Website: home-depot
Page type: billing-address
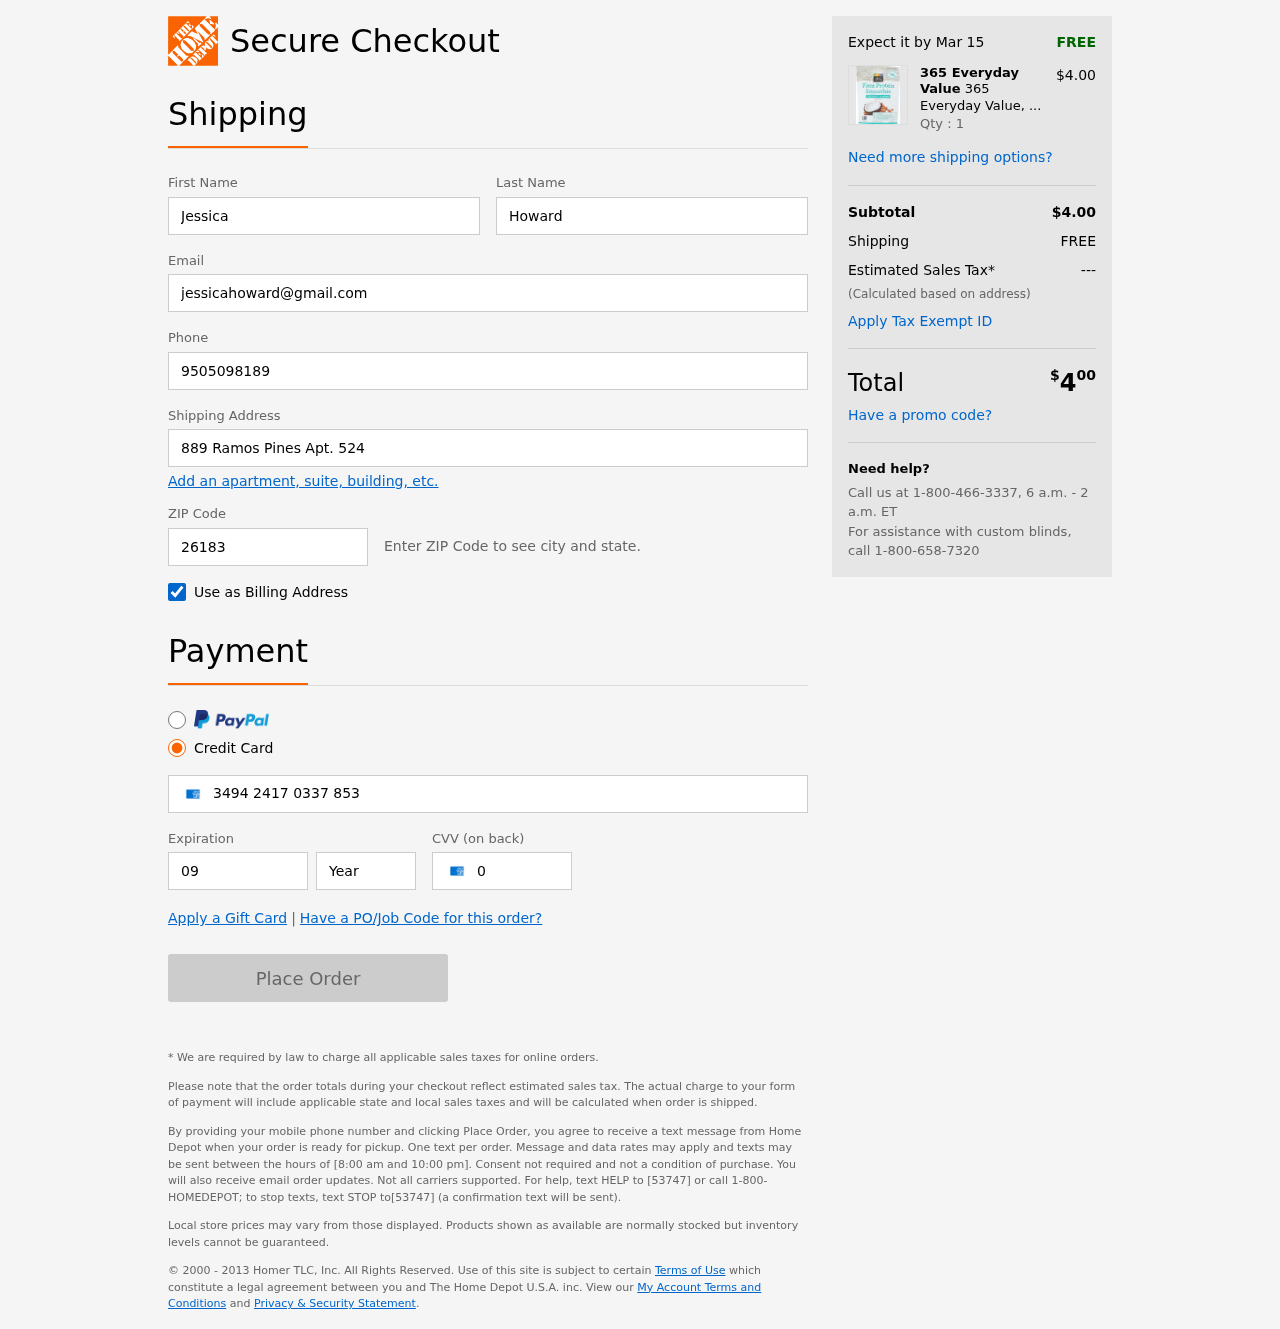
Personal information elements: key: PII_FIRSTNAME
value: Jessica
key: PII_LASTNAME
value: Howard
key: PII_EMAIL
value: jessicahoward@gmail.com
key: PII_PHONE
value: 9505098189
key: PII_STREET
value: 889 Ramos Pines Apt. 524
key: PII_POSTCODE
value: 26183
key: PII_CARD_NUMBER
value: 3494 2417 0337 853
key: PII_CARD_EXPIRY_MONTH
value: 09
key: PII_CARD_CVV
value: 0459
Product elements: key: PRODUCT1_BRAND
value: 365 Everyday Value
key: PRODUCT1_NAME
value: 365 Everyday Value, Plant Protein Smoothie, Coconut Almond, 9 oz
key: PRODUCT1_PRICE
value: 4
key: PRODUCT1_QUANTITY
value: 1
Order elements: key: ORDER_DELIVERY_DATE
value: Mar 15
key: ORDER_SUBTOTAL
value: $4.00
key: ORDER_SHIPPING_COST
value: FREE
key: ORDER_TAX
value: ---
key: ORDER_TOTAL2
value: $400